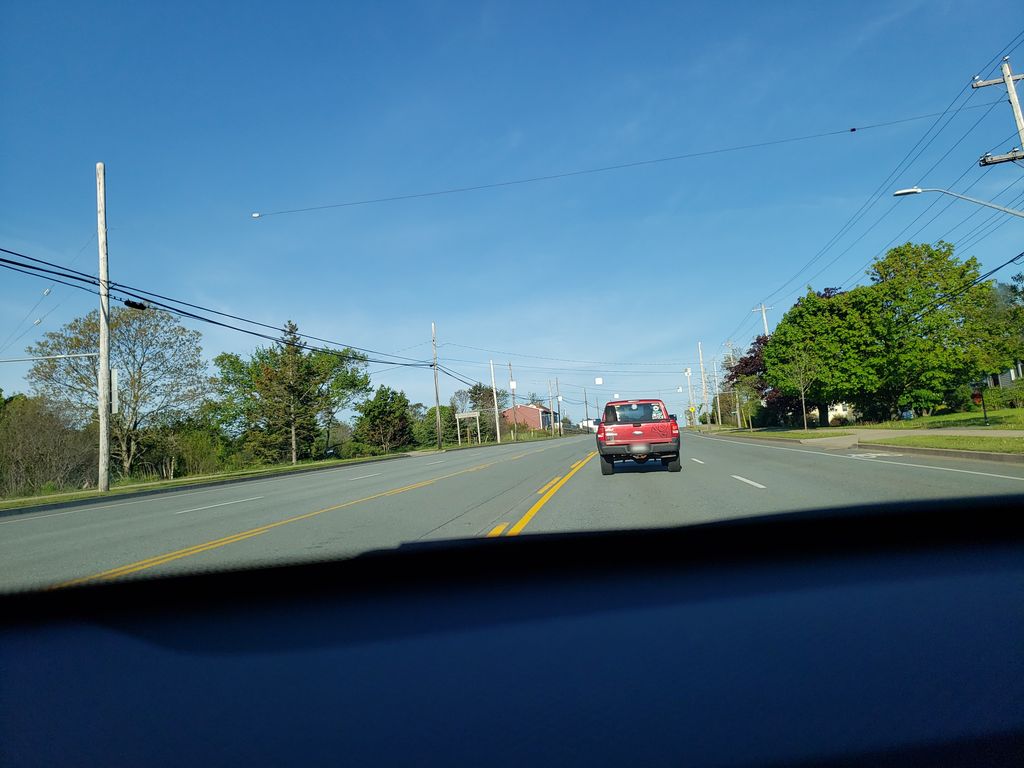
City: halifax